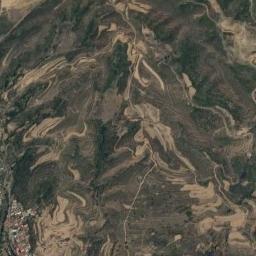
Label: mountain